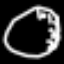
Label: clock